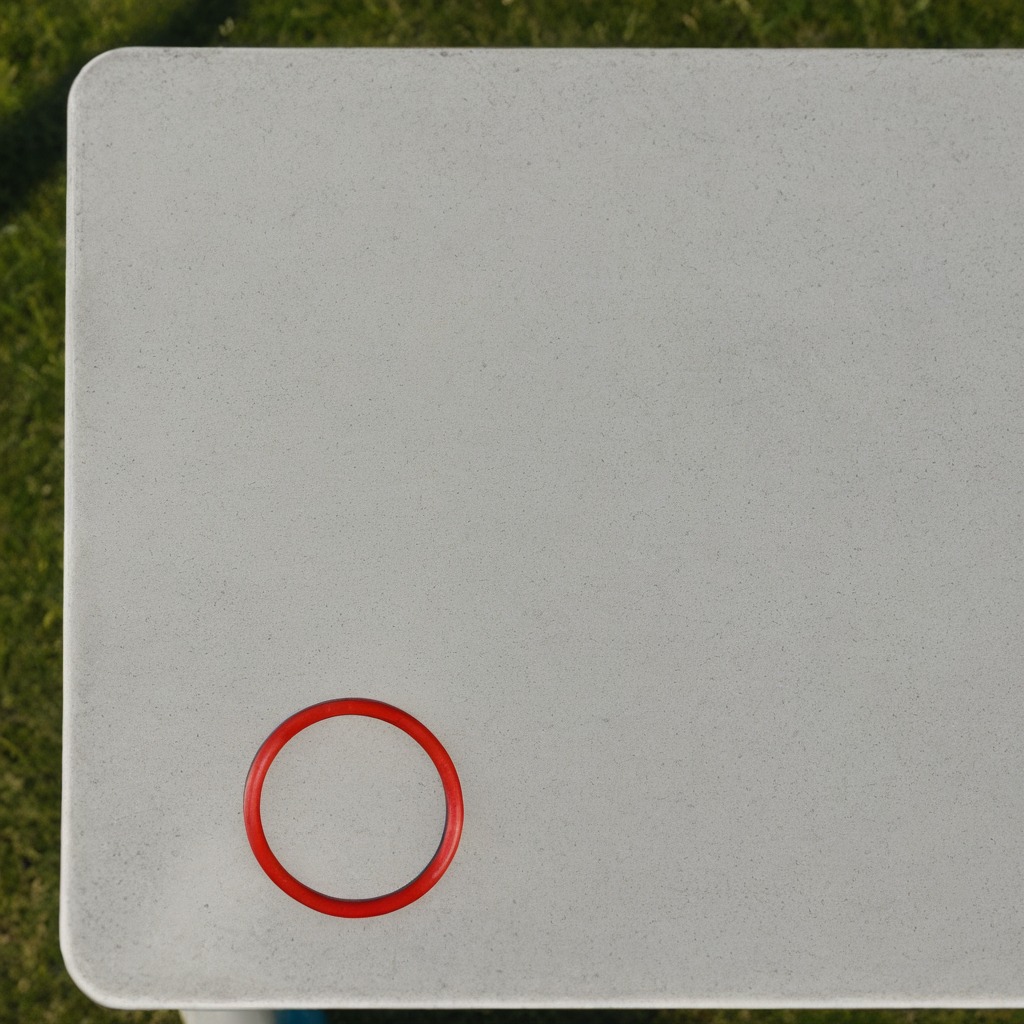
A rubber O-ring is lying on the table.